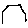
Label: hexagon